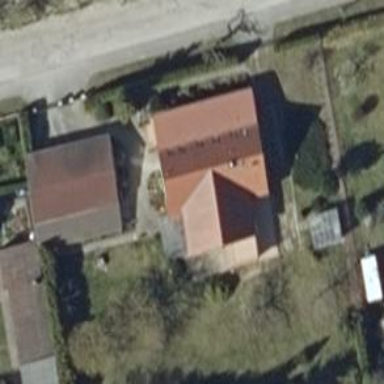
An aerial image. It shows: Residential building with gabled roof.